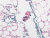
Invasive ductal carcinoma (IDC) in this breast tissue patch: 0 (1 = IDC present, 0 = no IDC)